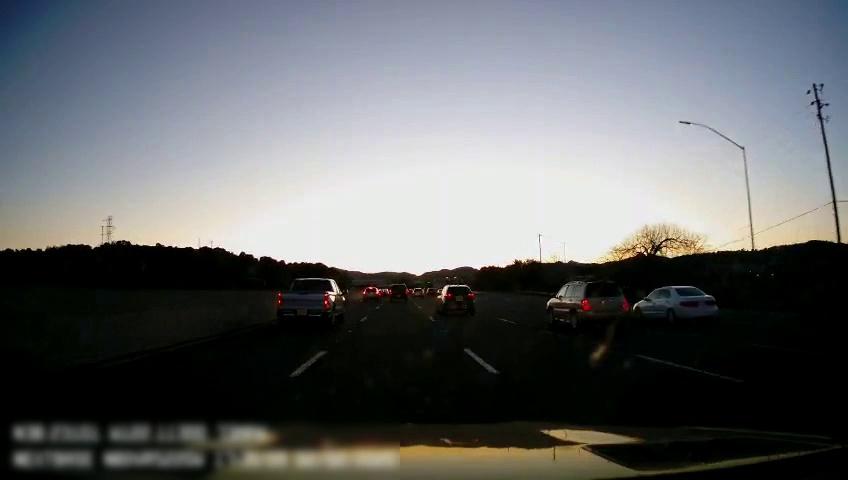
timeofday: Dusk/Dawn/Twilight
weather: Sunny
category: Drivable Space
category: Vehicles | Car
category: Vehicles | SUV
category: Vehicles | SUV
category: Vehicles | Car
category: Vehicles | SUV
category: Vehicles | Truck
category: Vehicles | Car
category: Vehicles | Car
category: Vehicles | SUV
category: Lanes | Alternate Lane
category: Lanes | Current Lane
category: Lanes | Current Lane
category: Lanes | Alternate Lane
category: Lanes | Alternate Lane